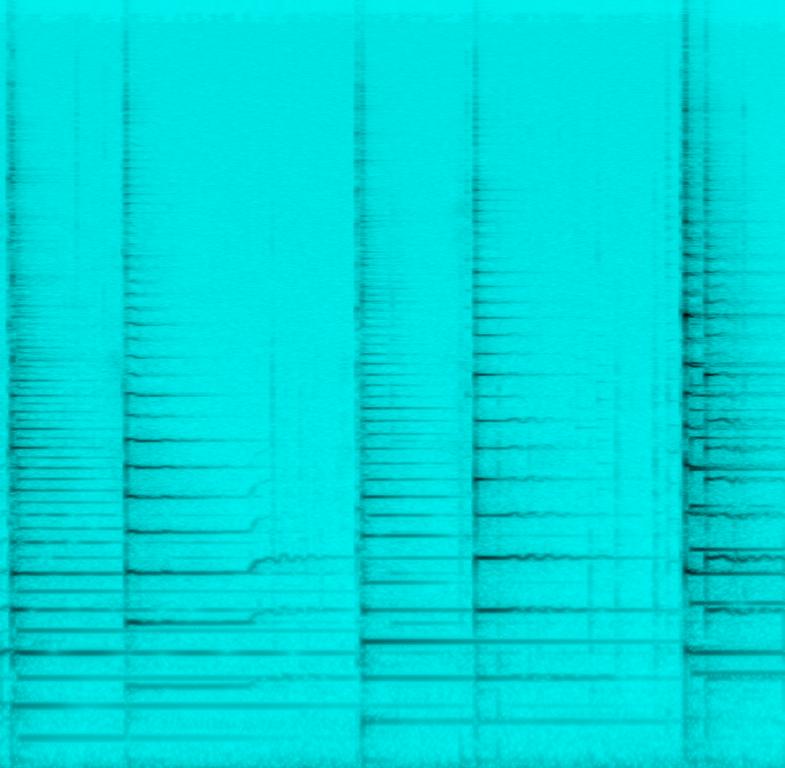
This music is a soothing Chinese lute instrumental. The tempo is slow with a soft melody of the Pipa. It is melodic, zen, meditative, reflective, ponderous and calming.